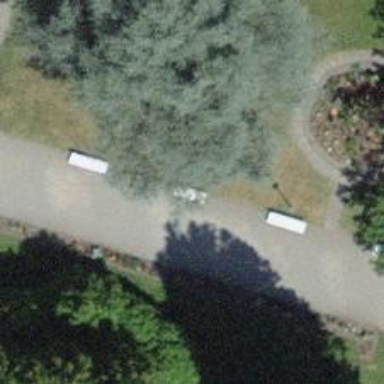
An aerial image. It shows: White bench.